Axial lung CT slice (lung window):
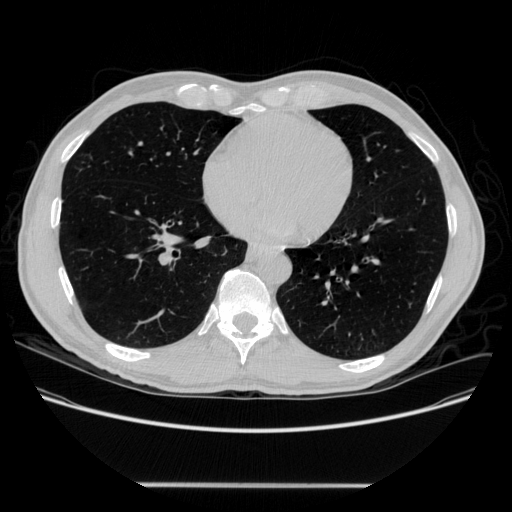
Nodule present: no